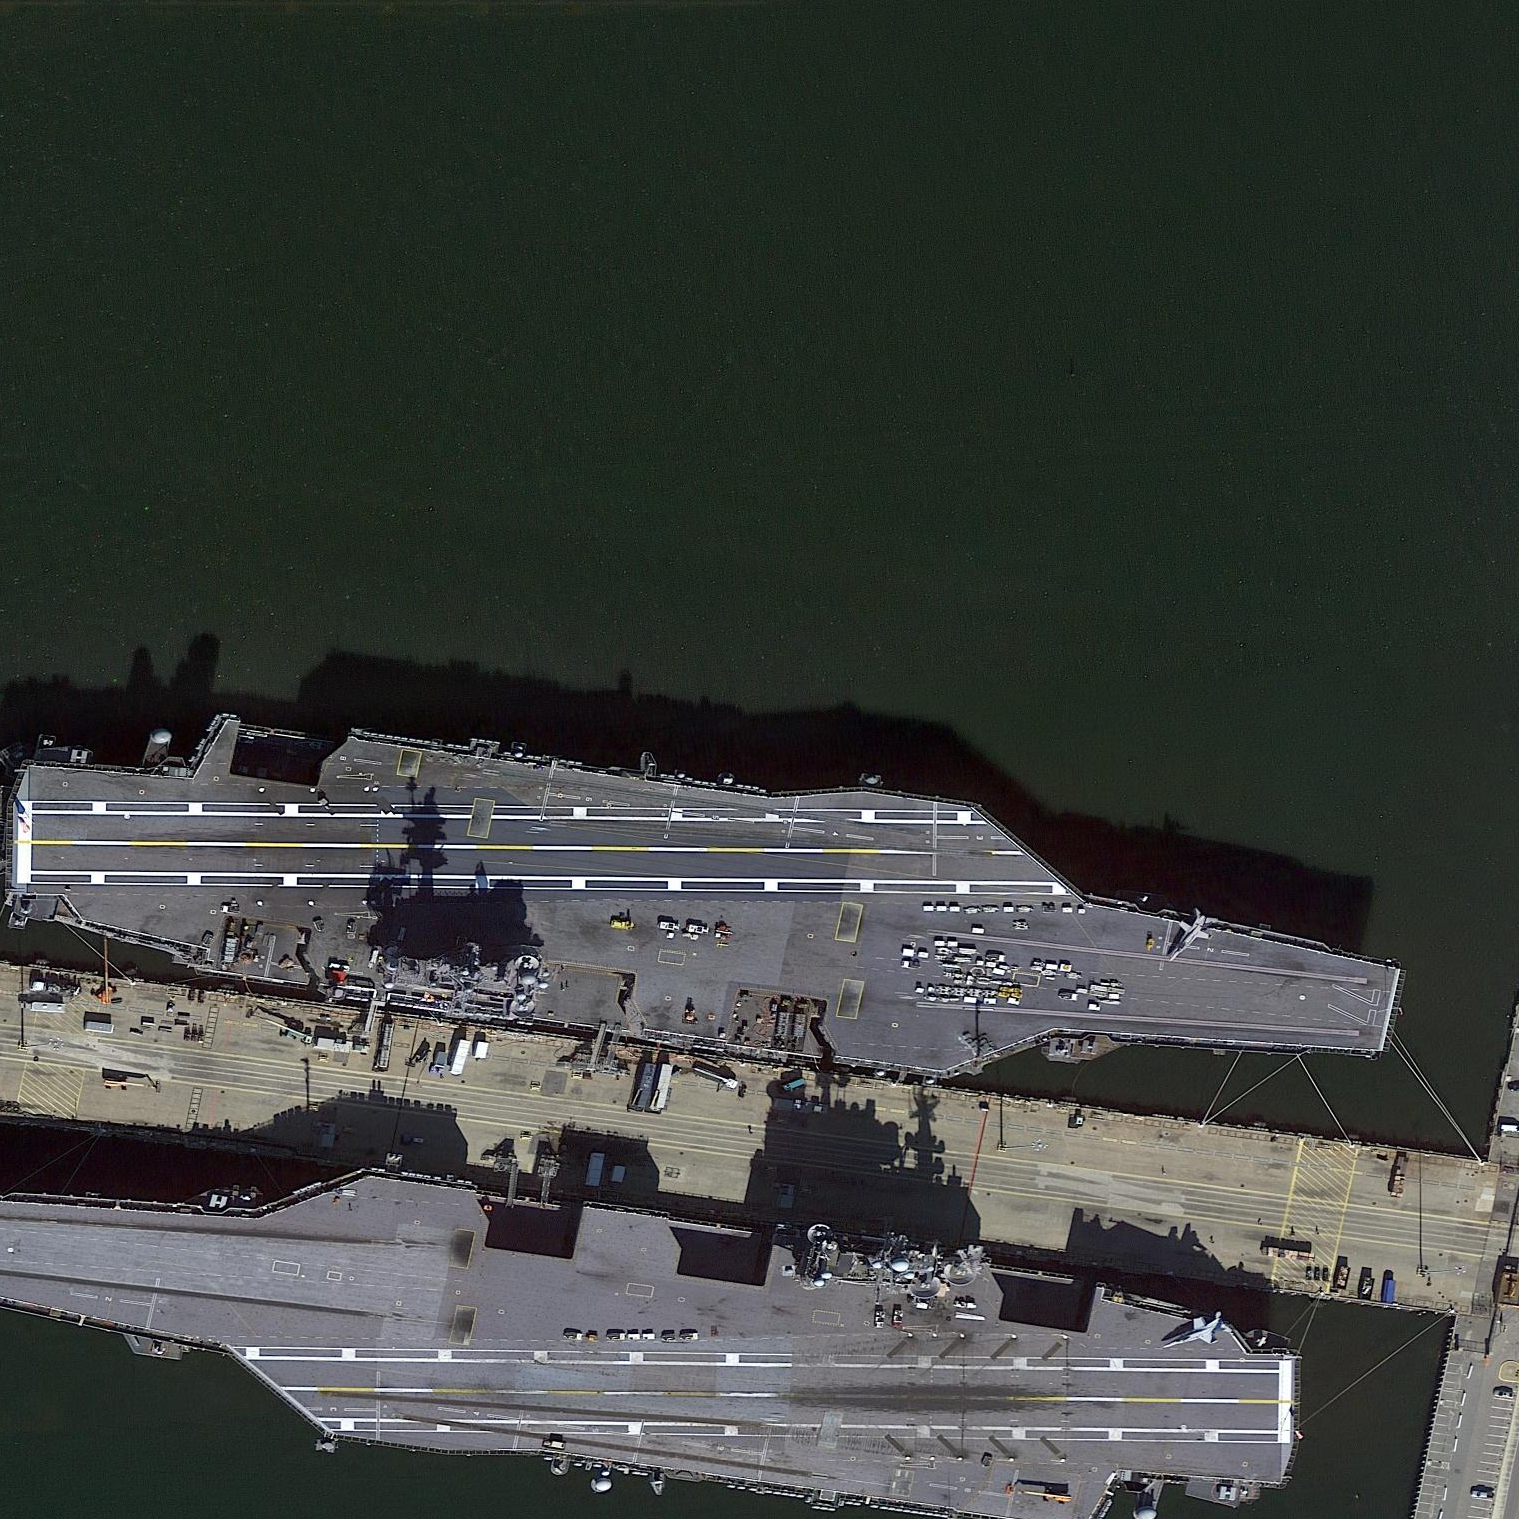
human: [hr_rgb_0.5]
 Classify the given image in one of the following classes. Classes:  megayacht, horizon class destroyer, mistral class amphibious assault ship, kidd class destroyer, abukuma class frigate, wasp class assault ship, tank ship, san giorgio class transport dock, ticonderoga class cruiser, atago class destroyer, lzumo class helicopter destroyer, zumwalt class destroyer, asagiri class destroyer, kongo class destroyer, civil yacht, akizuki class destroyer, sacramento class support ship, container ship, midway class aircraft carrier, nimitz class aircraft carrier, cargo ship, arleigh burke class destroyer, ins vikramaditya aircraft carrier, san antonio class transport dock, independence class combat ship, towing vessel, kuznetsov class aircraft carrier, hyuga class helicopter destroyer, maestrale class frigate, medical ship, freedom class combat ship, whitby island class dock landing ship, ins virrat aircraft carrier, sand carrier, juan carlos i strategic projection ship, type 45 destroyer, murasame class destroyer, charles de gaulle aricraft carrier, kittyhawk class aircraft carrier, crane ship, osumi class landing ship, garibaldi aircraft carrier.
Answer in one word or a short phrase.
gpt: Nimitz class aircraft carrier